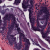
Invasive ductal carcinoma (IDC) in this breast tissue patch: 0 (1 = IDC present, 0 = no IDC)